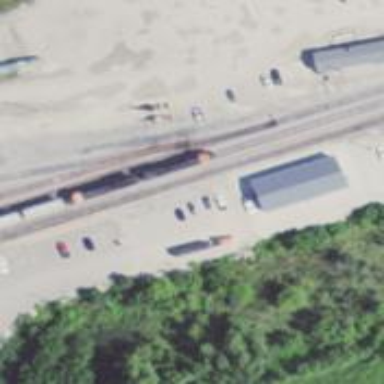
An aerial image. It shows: Railway yard.